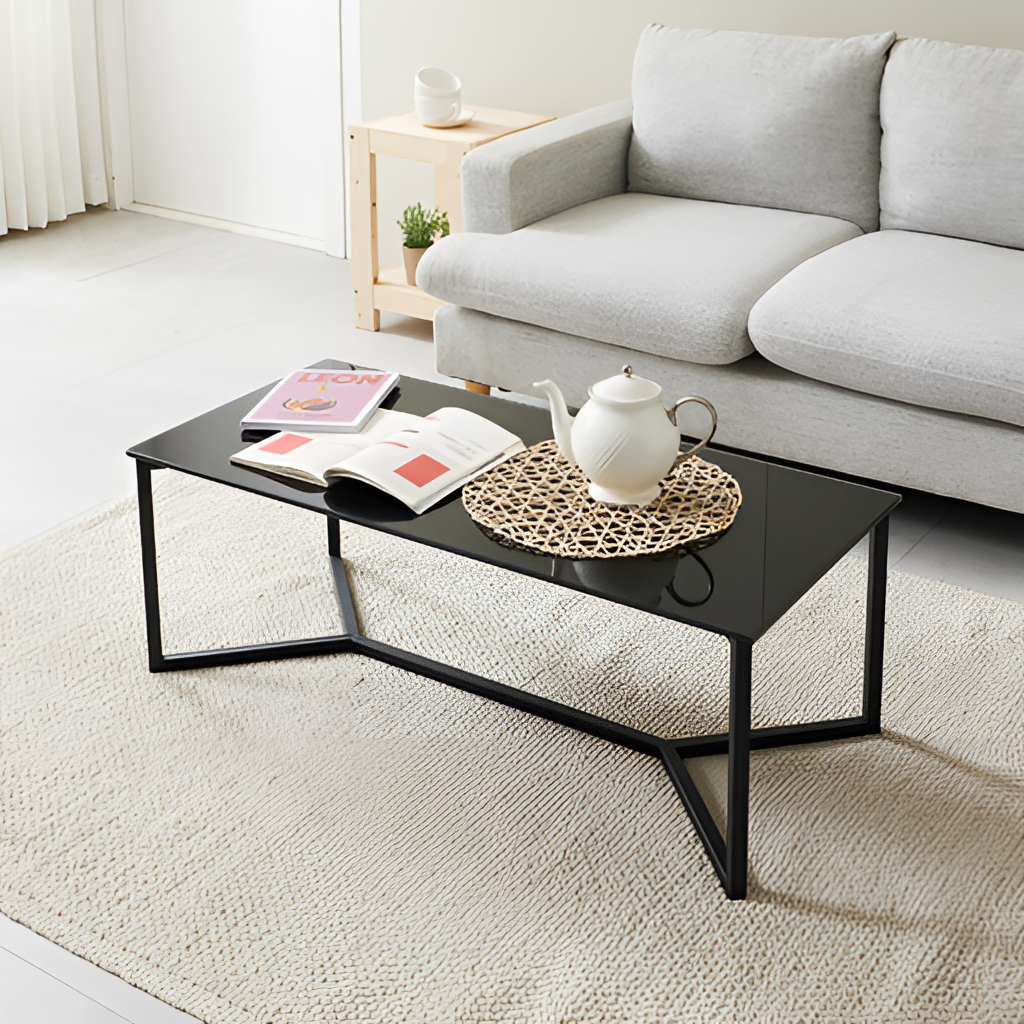
living room, black glass coffee table, paint wallpaper, with solid pattern, tile flooring, with large square pattern, contemporary